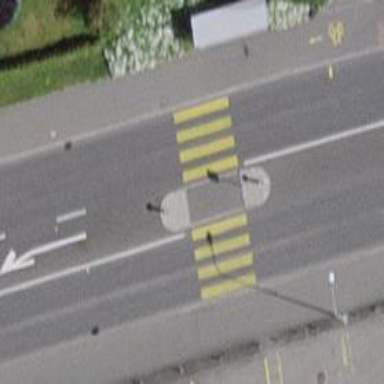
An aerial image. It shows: Secondary road with asphalt surface and dedicated cycle track.